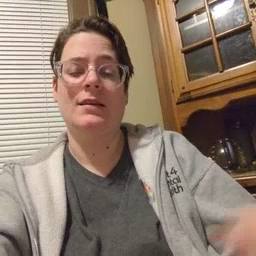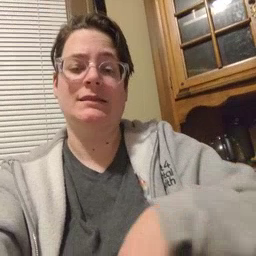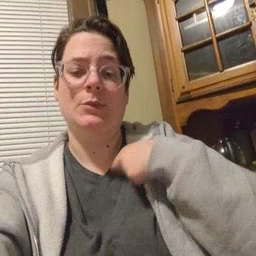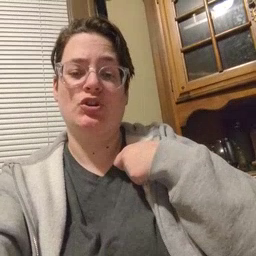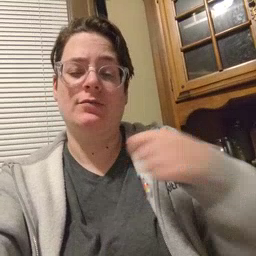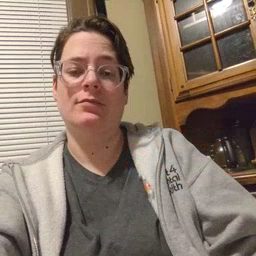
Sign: zipper